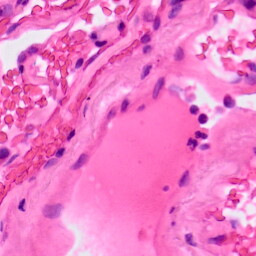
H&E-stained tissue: Lung